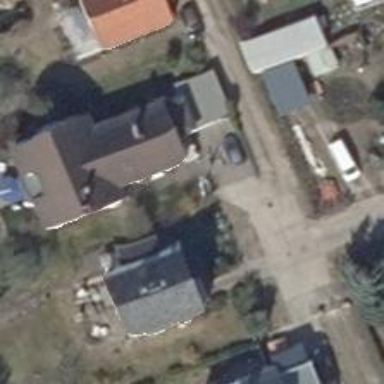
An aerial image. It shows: Gabled roof house.